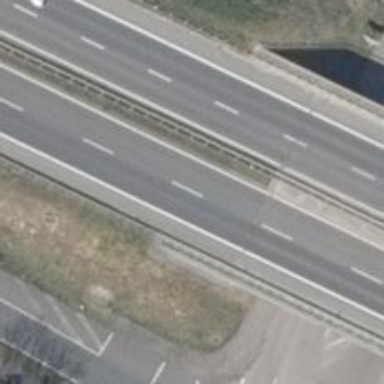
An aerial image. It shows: Primary road with asphalt surface.